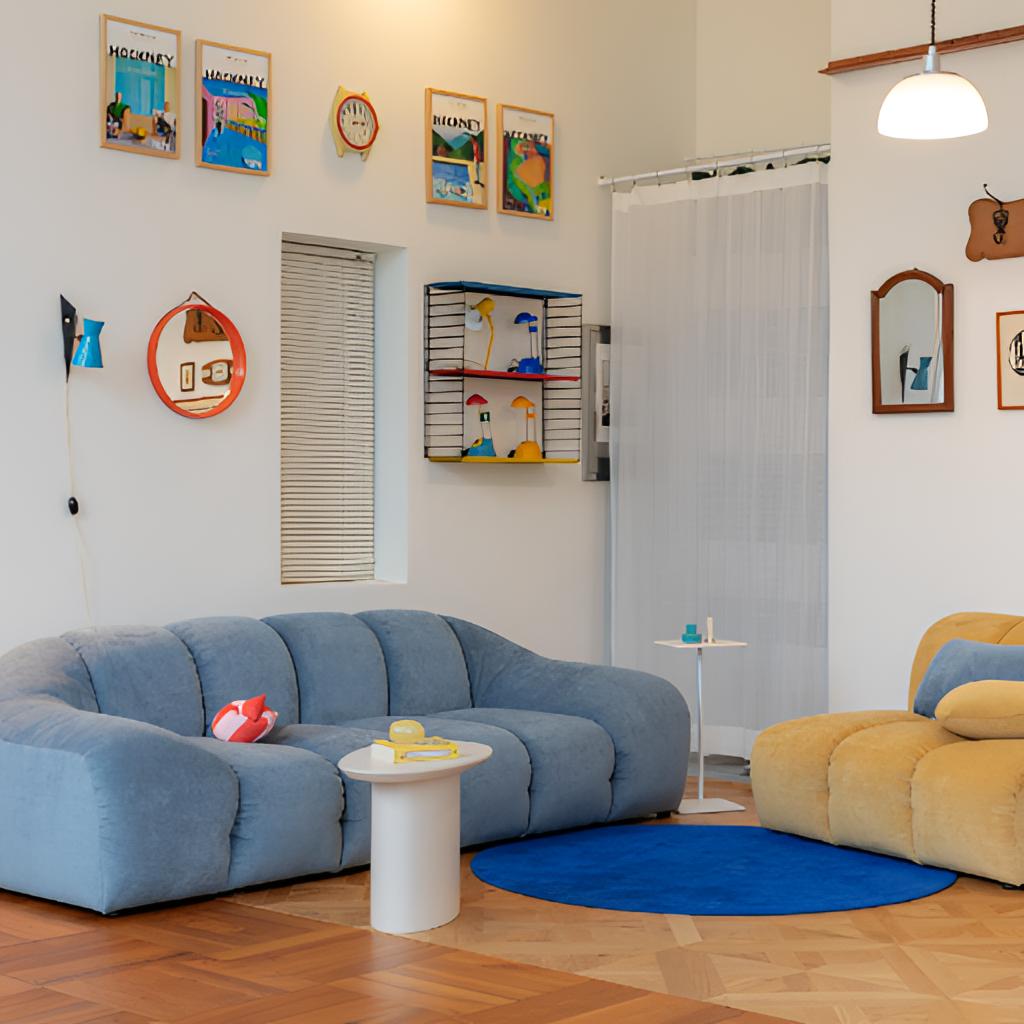
living room, fabric sofa, modern, wood flooring, with parquet pattern, beige paint wallpaper, with solid pattern